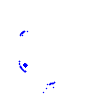
Particle: proton